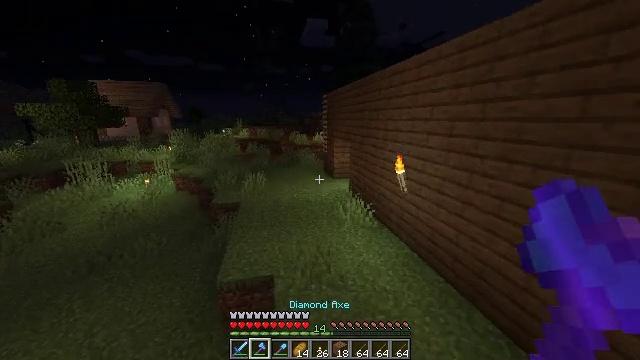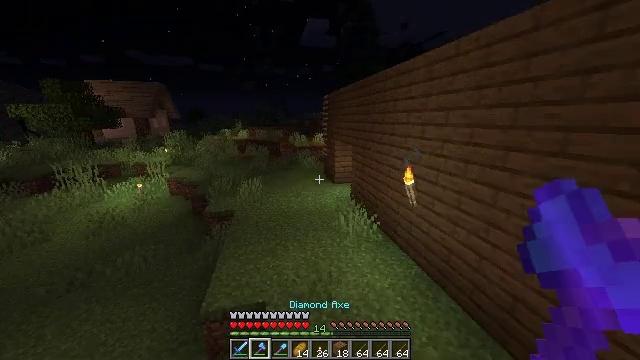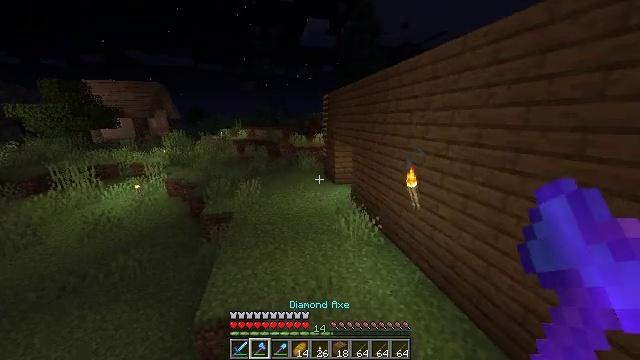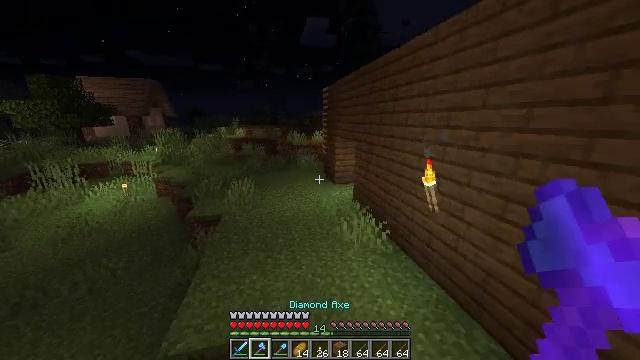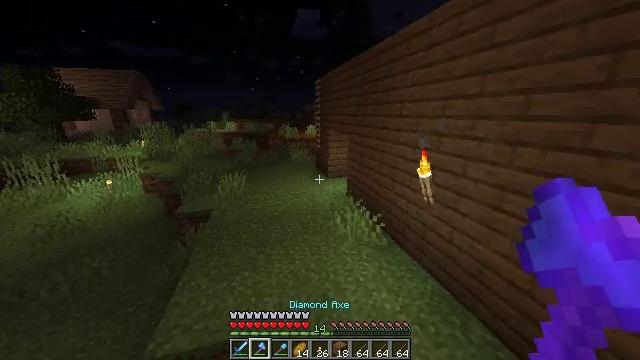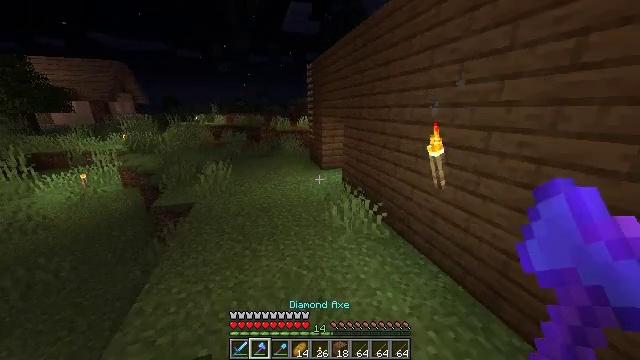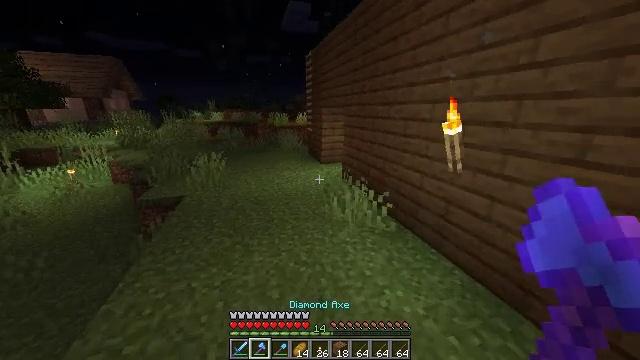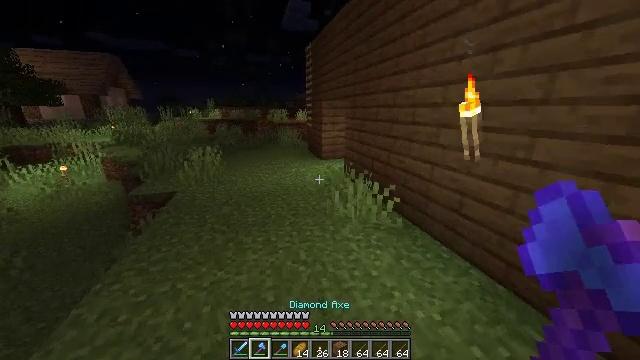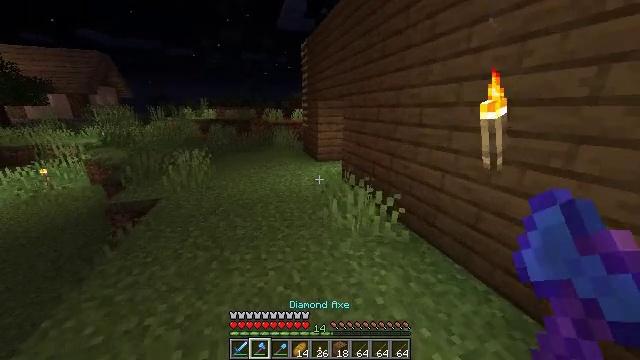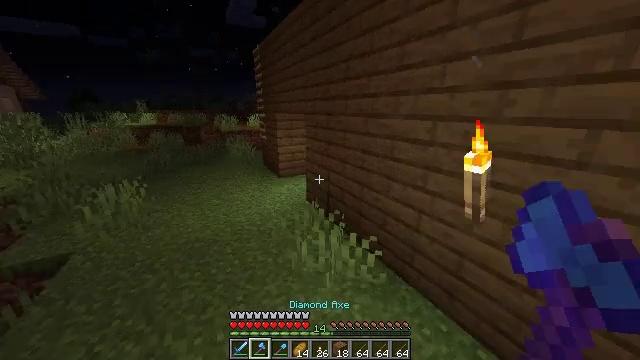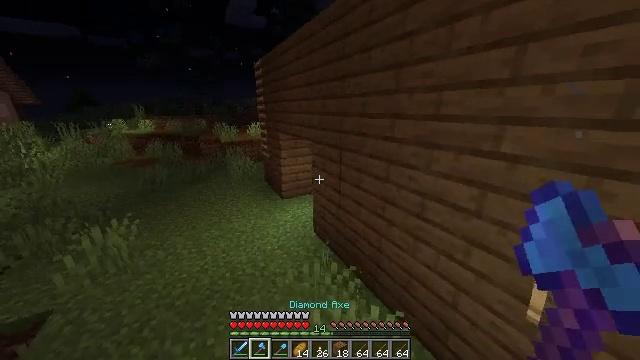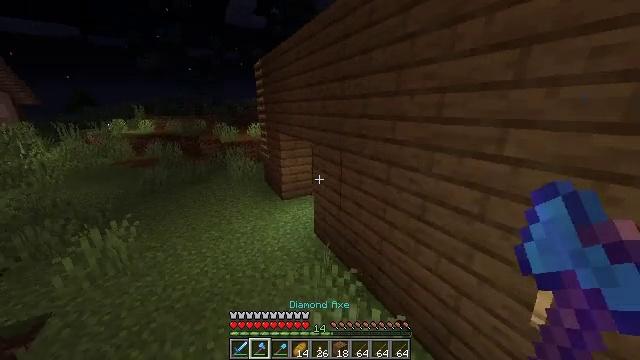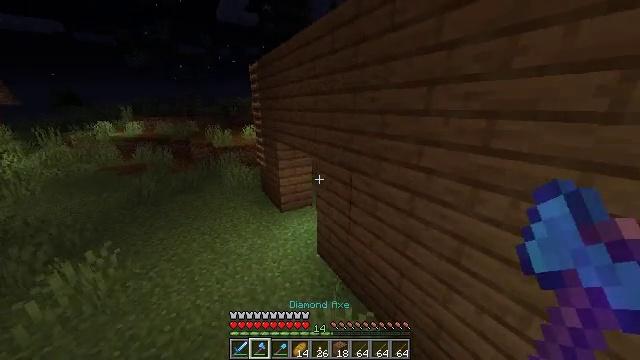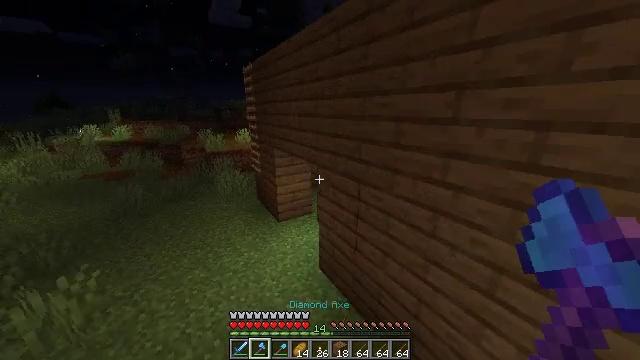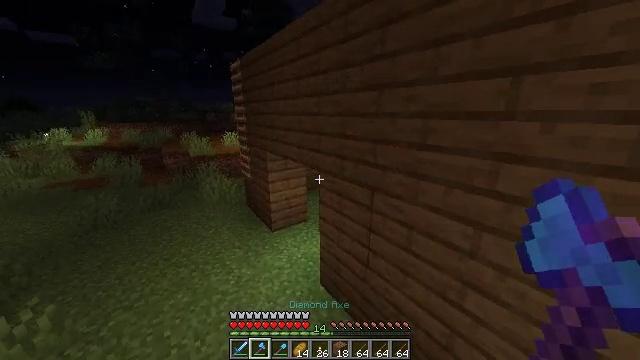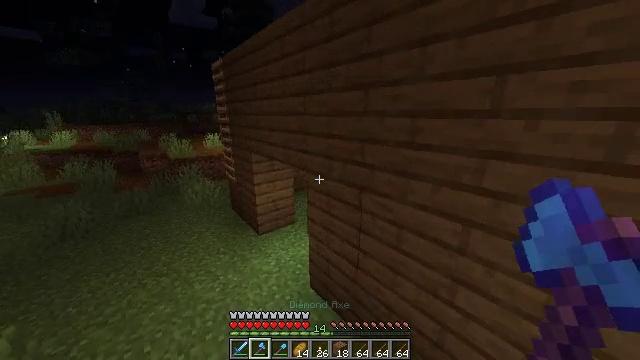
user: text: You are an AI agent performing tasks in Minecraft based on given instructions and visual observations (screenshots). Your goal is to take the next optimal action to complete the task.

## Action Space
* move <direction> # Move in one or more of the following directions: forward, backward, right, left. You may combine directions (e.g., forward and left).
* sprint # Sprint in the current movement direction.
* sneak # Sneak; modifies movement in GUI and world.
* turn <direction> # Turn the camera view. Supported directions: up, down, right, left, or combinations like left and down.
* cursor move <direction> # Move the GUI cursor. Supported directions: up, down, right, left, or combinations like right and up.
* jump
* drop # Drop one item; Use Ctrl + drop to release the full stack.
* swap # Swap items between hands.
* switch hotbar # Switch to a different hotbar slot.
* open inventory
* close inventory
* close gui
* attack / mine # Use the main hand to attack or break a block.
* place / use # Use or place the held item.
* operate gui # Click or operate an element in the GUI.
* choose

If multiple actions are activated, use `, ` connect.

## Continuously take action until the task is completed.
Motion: motion action
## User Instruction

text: Attack the white bed to collect it.
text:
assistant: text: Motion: move forward, sprint, jump
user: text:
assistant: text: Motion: move forward, sprint, jump
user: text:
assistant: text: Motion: move forward, sprint, jump
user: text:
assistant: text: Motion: move forward, sprint, turn right and down, jump
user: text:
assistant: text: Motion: move forward, sprint, turn right, jump
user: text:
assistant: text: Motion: move forward, sprint, jump
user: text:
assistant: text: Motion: move forward, sprint, jump
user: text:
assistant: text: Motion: move forward, sprint, jump
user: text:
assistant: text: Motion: move forward and move left, sprint, turn right, jump
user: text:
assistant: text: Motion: move forward and move left, sprint, jump
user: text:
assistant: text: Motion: move forward and move left, sprint, jump
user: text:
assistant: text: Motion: move forward and move left, sprint, turn right, jump
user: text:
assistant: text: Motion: move forward and move left, sprint, turn right
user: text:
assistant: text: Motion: move forward and move left, sprint, turn right
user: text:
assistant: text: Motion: move forward and move left, sprint, turn right
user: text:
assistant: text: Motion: move forward and move left, sprint, turn right
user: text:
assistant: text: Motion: move forward and move left, sprint, turn right
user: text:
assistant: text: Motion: move forward and move left, sprint, turn right
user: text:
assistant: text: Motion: move forward and move left, sprint, turn right
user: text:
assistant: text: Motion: move forward and move left, sprint, turn right
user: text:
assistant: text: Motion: move forward and move left, sprint, turn right
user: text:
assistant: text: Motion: move forward, sprint, turn right
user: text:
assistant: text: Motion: move forward, sprint, turn right
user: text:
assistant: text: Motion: move forward, sprint, turn right
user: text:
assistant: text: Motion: move forward, sprint
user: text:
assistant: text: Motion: move forward, sprint
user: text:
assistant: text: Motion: move forward, sprint, turn right
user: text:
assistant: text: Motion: move forward, sprint, turn right
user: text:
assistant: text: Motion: move forward
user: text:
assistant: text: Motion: move forward and move left, turn right and down